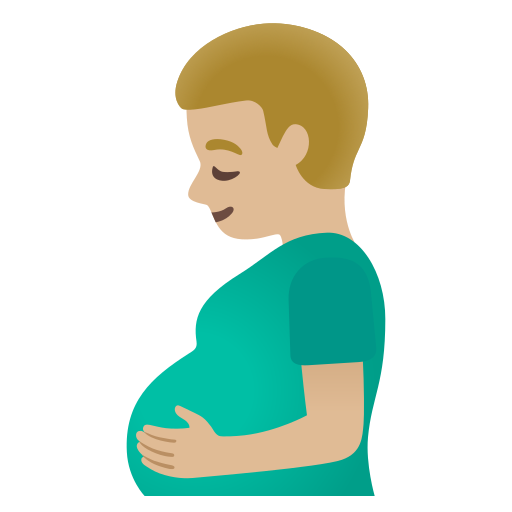
Emoji: 🫃🏼